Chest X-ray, PA view. Patient: 62 years old, sex F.
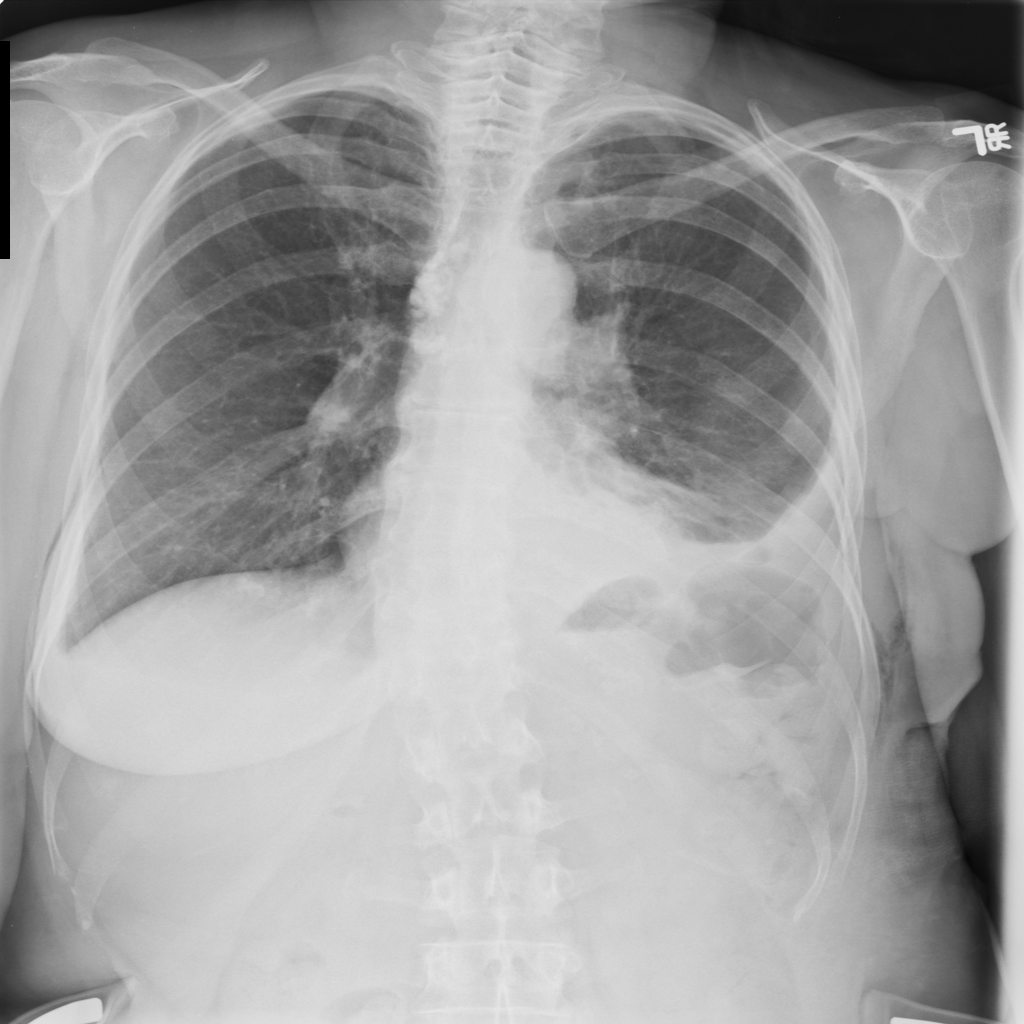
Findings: Pneumothorax